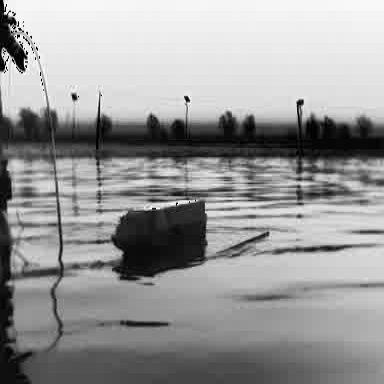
There is a fishing_boat in the infrared image.